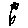
Label: flower